Question: Count the number of objects in the diagram.
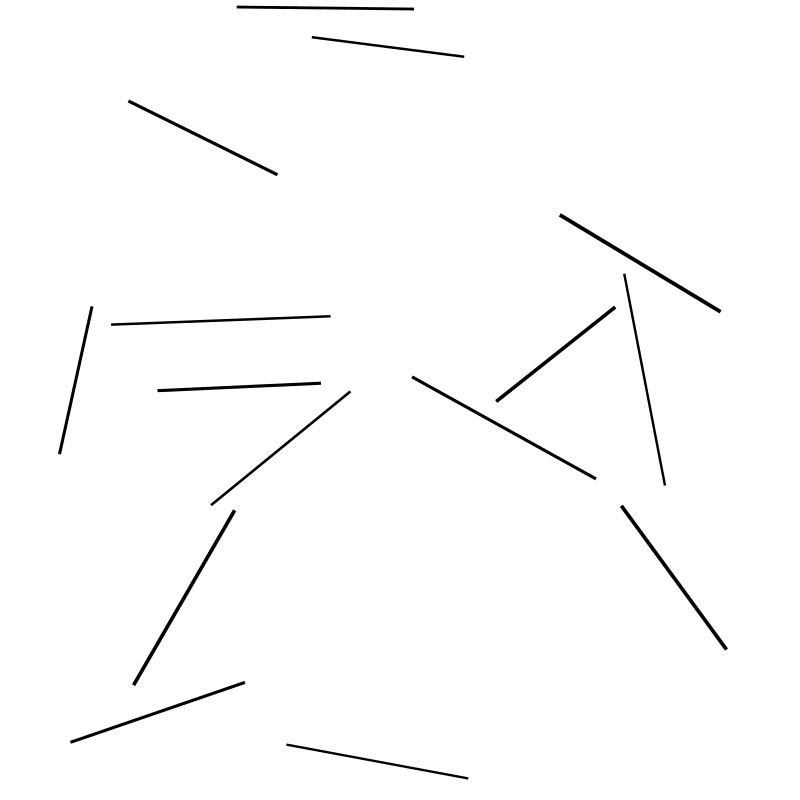
Answer: 15